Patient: sex M, age 75
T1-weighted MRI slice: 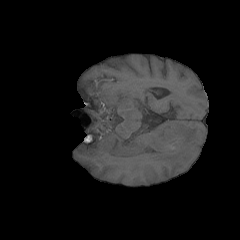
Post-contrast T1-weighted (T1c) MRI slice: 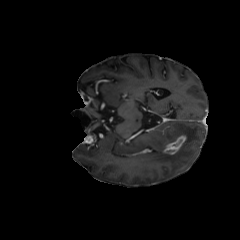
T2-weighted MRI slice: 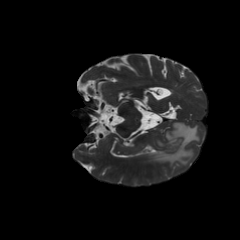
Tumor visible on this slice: yes
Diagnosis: Glioblastoma, IDH-wildtype
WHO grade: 4